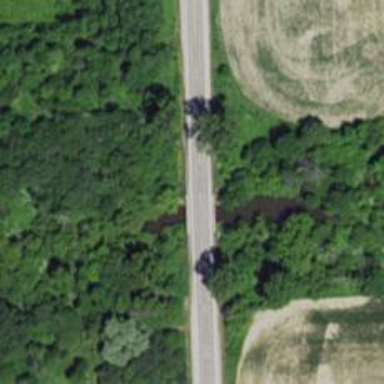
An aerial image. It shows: Unclassified road on bridge.